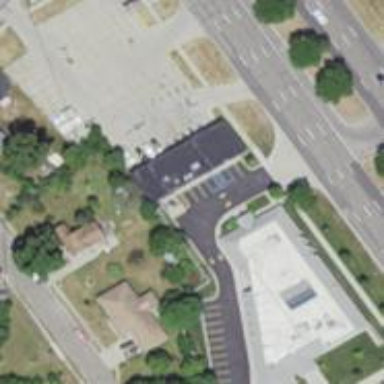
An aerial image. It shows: Convenience shop.